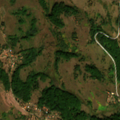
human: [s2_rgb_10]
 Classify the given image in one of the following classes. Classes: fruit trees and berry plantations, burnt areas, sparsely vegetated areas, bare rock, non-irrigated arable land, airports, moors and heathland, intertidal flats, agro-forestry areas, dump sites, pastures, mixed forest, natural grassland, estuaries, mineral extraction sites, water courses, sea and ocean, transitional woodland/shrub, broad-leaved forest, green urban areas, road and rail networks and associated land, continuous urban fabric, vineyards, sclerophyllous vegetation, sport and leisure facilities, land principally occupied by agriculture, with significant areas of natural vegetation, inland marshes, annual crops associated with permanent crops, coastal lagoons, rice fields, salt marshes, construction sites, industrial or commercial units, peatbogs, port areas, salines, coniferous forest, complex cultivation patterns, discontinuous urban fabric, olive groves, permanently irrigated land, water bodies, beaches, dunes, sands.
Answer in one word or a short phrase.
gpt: pastures, broad-leaved forest, transitional woodland/shrub